Question: I am new to Joomla and tried to make a little component on my own.
I redirect the user on the site to a view where he can insert some information in a form and submit them.
The logic somewhat works, but Jommla inserts three links for posts, read more and another one. How can I prevent Joomla from adding this?
My code for the view:
'''
<?php
// No direct access to this file
defined('_JEXEC') or die('Restricted access');
JHtml::_('behavior.framework');
JHtml::stylesheet('my-file.css', 'components/com_component/');
echo '<h1>Form</h1>';
?>
<form action="<?php /* Create JRoute*/ ?>" method="post" name="mailForm">
<ul>
<?php foreach($this->form->getFieldset() as $field):
if ($field->label!="") {
echo '<li>'.$field->label.$field->input.'<br/></li>';
} else {
echo '<li>'.$field->input.'</li>';
}?>
<?php endforeach; ?>
</ul>
<div>
<input type="submit" value="Senden!">
<?php echo JHtml::_('form.token'); ?>
</div>
</form>
'''
The rendered result (not intended links marked red):

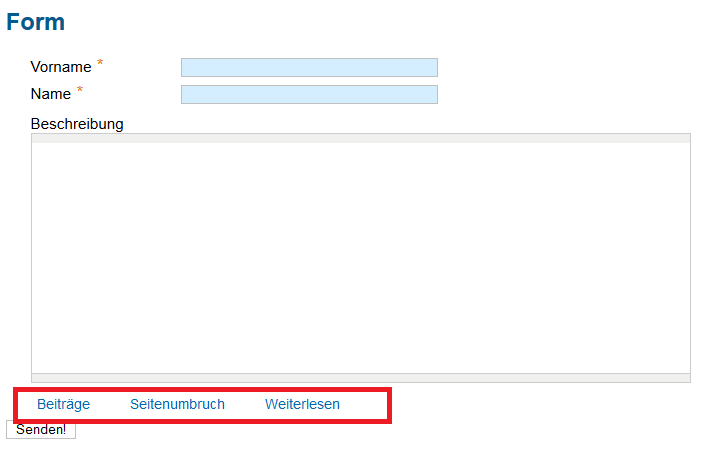
Answer: In the XML declaration of the JForm form update the entry for editor:
'''
<field name="description" label="Bescheibung" type="editor" />
'''
add additional attribute:
'''
buttons="false"
'''
Reference:
<URL>